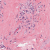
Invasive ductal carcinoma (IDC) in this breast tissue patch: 1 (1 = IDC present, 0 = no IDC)